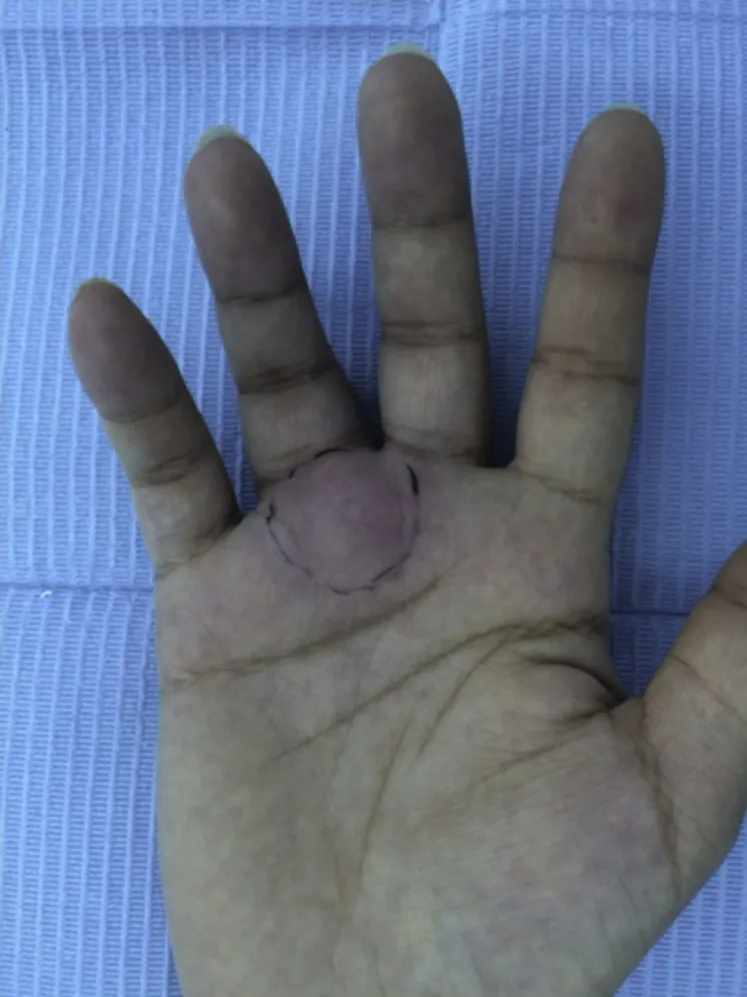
Preoperative appearance showing the mass and the overlying skin erythema.
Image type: medical_photograph (skin_photograph)